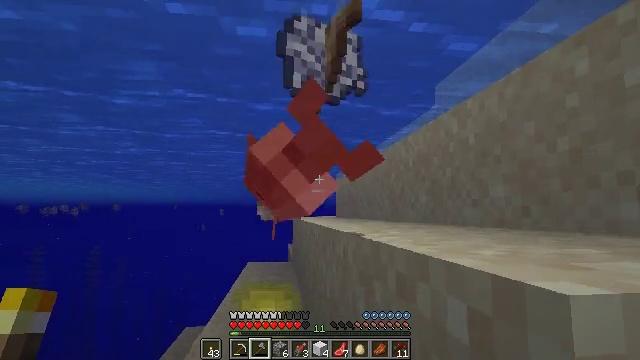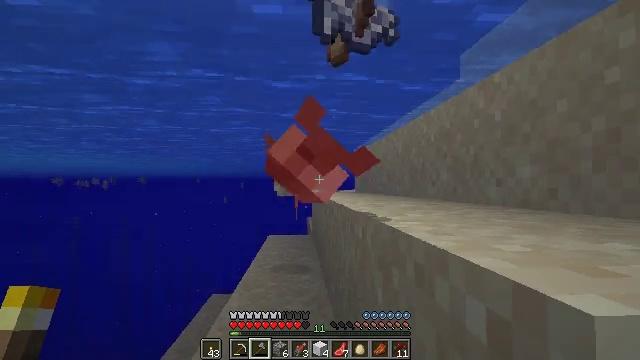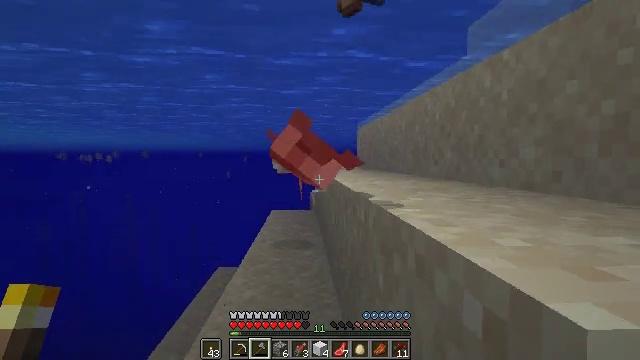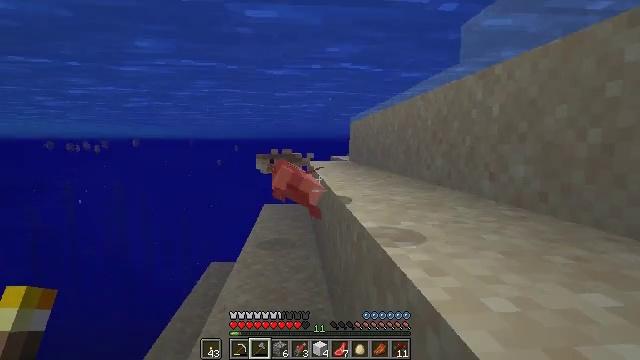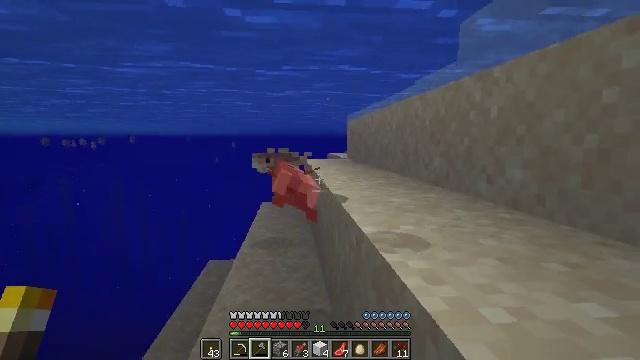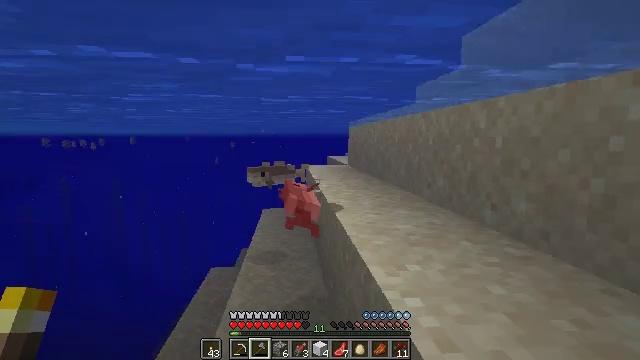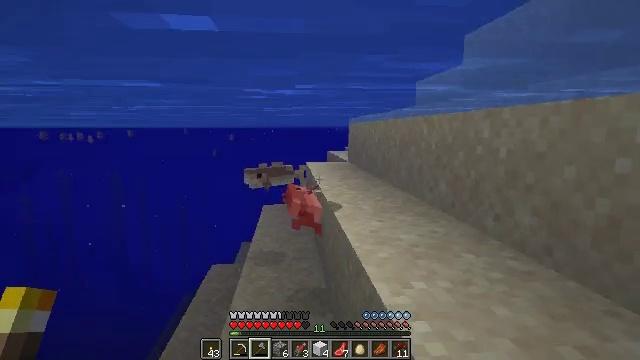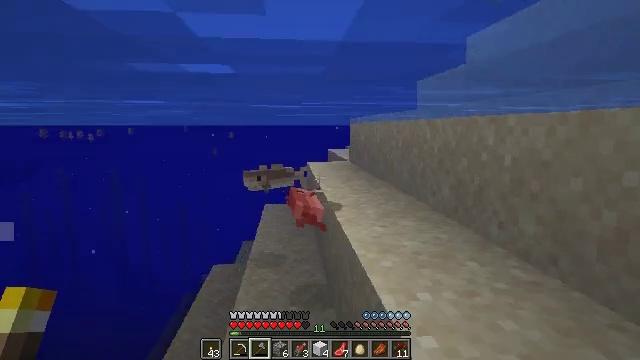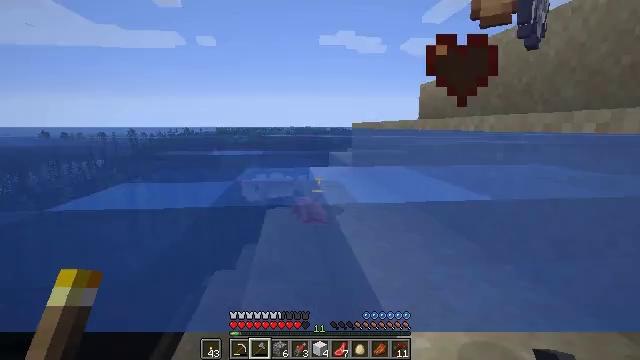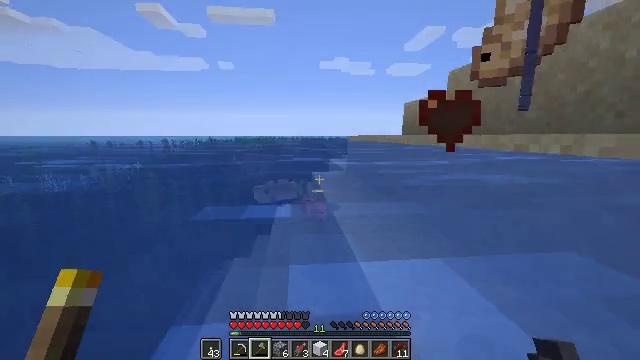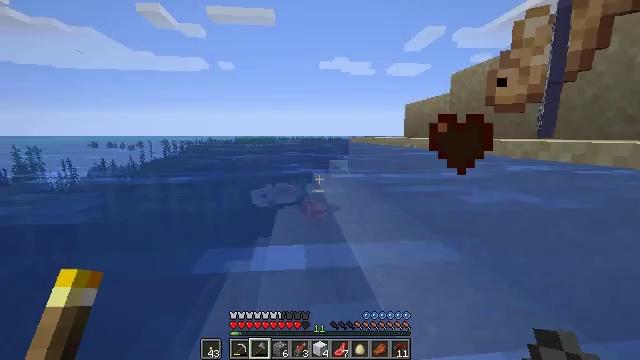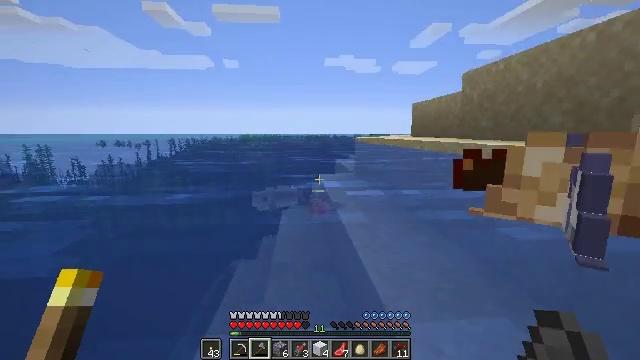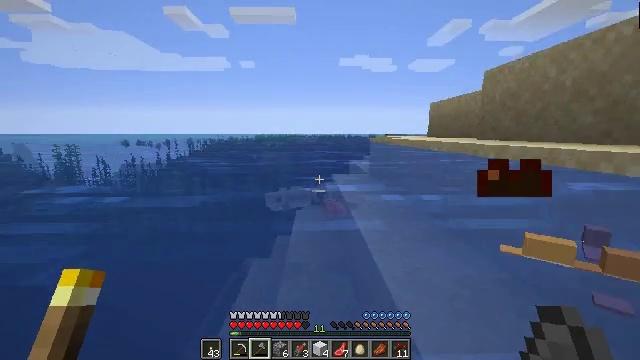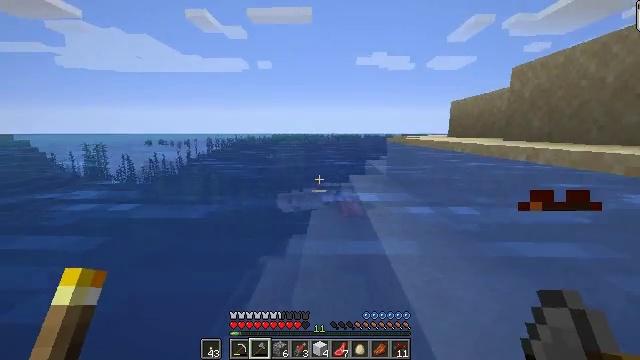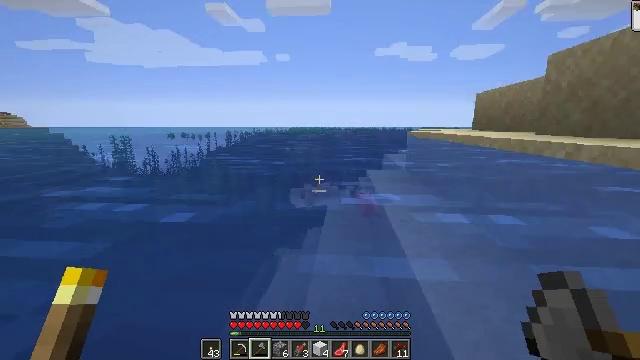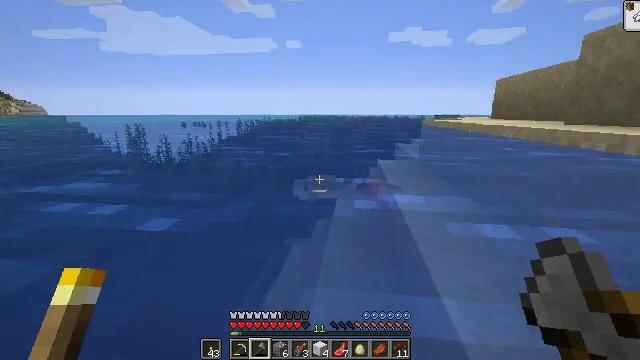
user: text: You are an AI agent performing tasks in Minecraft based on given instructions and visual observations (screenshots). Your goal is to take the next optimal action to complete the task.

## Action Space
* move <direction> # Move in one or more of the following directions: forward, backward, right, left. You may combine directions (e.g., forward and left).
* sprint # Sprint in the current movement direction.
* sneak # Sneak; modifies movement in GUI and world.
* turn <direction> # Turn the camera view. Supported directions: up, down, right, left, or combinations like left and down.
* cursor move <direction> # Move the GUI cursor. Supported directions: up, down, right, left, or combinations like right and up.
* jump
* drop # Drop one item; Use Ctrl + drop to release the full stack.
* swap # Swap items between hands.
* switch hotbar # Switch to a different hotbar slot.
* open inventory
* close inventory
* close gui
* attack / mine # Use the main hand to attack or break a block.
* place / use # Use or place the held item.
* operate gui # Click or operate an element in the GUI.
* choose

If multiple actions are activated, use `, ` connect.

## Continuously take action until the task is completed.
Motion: motion action
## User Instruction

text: Kill mobs in water.
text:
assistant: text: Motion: move forward, turn left and down, jump
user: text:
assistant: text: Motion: move forward, turn down, jump
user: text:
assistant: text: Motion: move forward and move left, turn right and down, jump
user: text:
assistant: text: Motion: move forward and move left, jump
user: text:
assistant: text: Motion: move forward and move left, jump
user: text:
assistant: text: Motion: move forward and move left, turn down, jump
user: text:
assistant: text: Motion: move forward and move left
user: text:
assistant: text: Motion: move forward
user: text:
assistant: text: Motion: move forward
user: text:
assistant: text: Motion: move forward
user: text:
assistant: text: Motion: move forward, turn left
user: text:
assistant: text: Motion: move forward, turn left
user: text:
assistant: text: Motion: move forward, turn left
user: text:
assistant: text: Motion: move forward, turn left and down
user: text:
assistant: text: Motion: move forward, turn left and down
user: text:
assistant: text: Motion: move forward, turn left and down
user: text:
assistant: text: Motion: move forward, turn left and down
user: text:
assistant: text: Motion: move forward, turn left and down
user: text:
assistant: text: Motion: move forward
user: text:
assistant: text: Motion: move forward
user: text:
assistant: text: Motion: move forward
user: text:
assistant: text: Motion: move forward, turn left
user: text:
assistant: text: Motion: move forward, turn left
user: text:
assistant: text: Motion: move forward, turn left
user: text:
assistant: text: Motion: move forward, turn left
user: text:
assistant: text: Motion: move forward, turn left
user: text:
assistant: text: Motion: move forward, turn left
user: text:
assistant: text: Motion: move forward, turn left
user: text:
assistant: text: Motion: move forward, turn left
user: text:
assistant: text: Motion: move forward, attack / mine